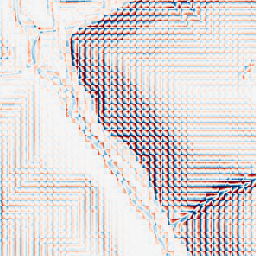
Category: wavelet
Decomposition family: wavelet_biorthogonal
Decomposition parameters: wavelet: bior1.3
level: 3
Upsampling method: lanczos
Upsampling parameters: scale: 8
Upsampling scale: 8